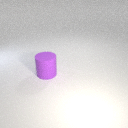
large purple rubber cylinder